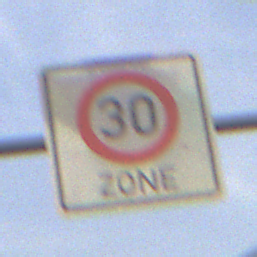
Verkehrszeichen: BeginnZone30
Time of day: SunriseSunset
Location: Outdoor (Urban)
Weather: PartlyCloudy
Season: NotSpecified
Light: Natural